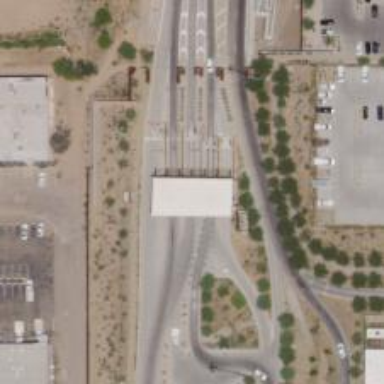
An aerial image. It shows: Border control barrier.